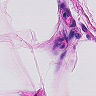
Metastatic tissue present: no